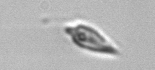
Label: Oxytoxum